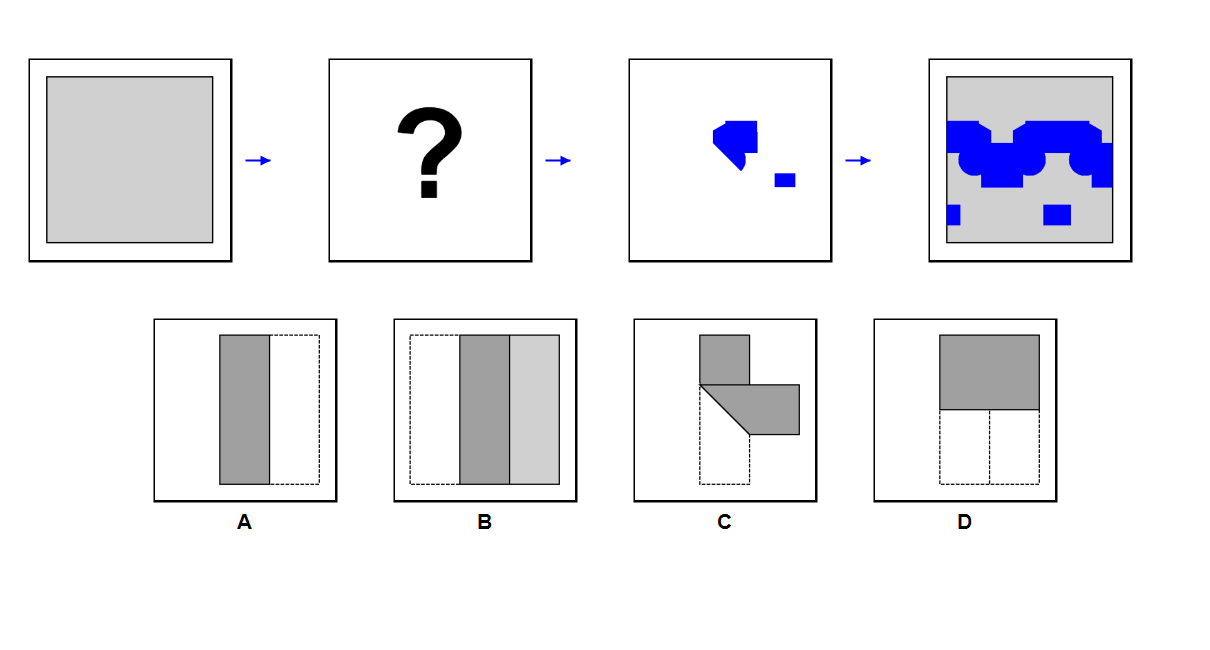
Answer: D